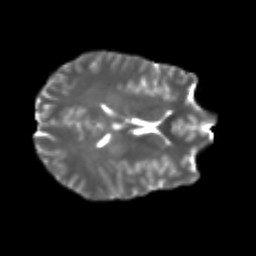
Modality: T2w
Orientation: axial
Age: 23
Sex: male
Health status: healthy
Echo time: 0.074 s